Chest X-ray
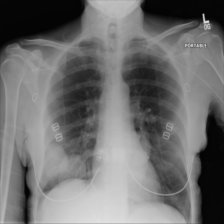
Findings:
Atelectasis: negative
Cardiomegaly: negative
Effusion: positive
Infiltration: negative
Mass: positive
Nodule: positive
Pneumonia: negative
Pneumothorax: negative
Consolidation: negative
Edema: negative
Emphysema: negative
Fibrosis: negative
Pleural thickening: negative
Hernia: negative